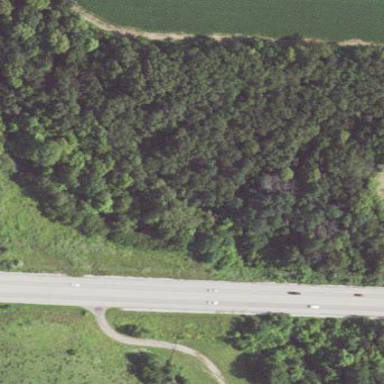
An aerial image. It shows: Deciduous broadleaved woodland.